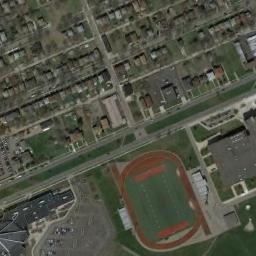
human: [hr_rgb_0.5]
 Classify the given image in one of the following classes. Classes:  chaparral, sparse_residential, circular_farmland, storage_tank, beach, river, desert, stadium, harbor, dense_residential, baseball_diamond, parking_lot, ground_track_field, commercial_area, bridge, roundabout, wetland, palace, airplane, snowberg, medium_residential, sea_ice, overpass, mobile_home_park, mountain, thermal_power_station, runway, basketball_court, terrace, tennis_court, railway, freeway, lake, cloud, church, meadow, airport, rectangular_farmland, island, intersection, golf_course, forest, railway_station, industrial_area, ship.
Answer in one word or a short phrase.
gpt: ground_track_field